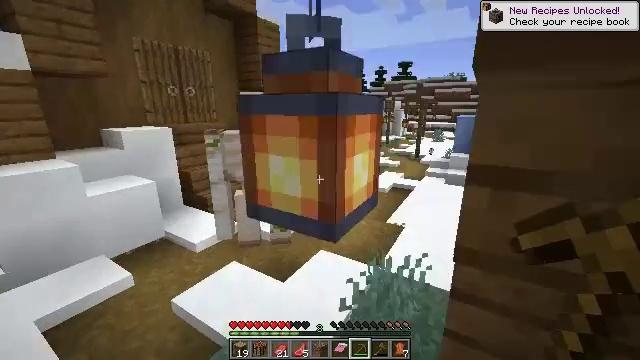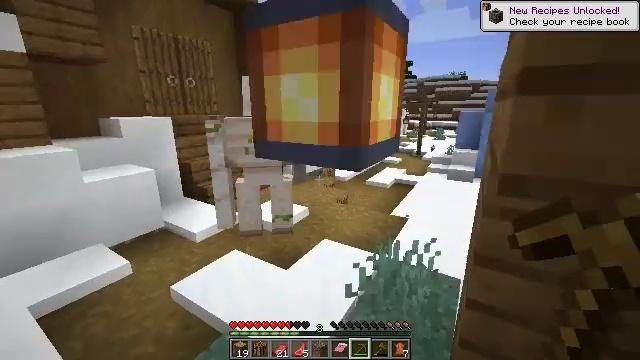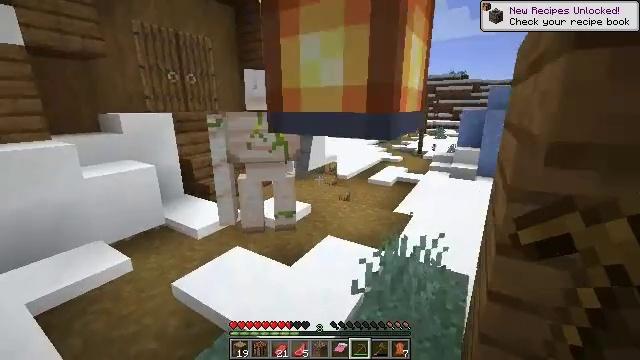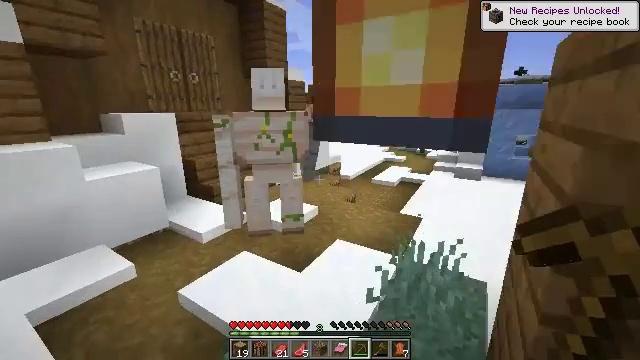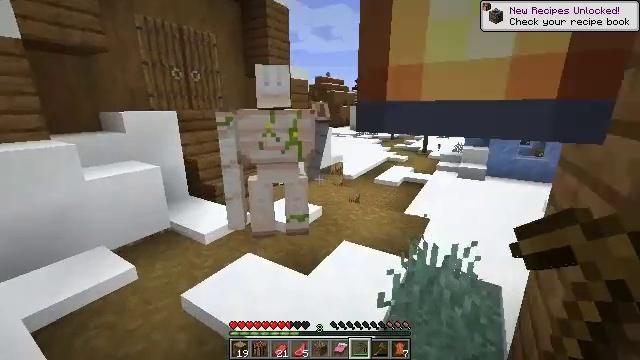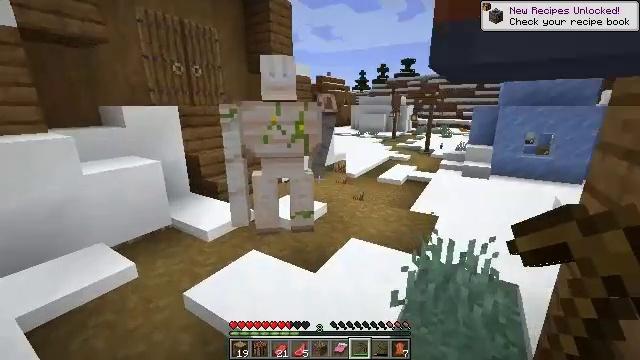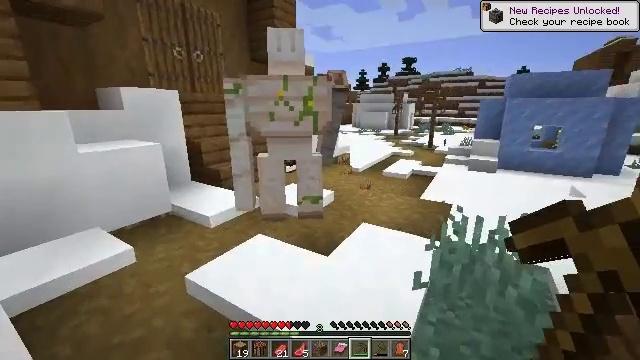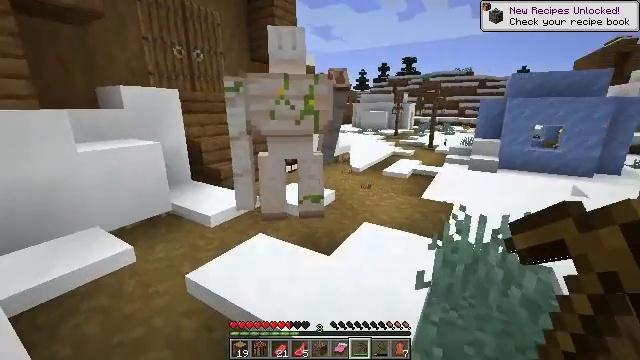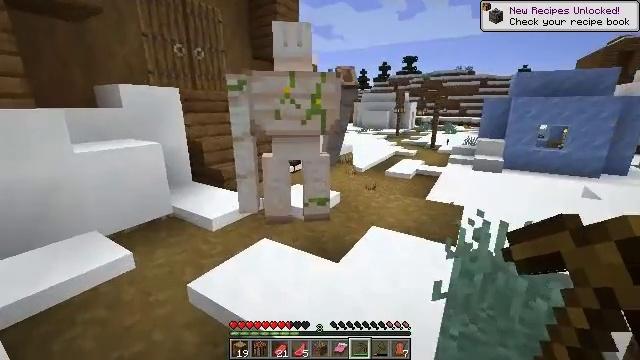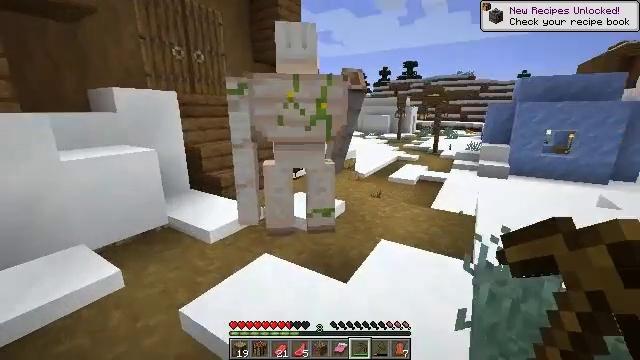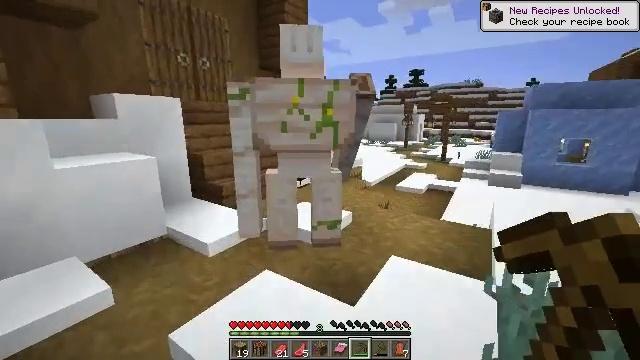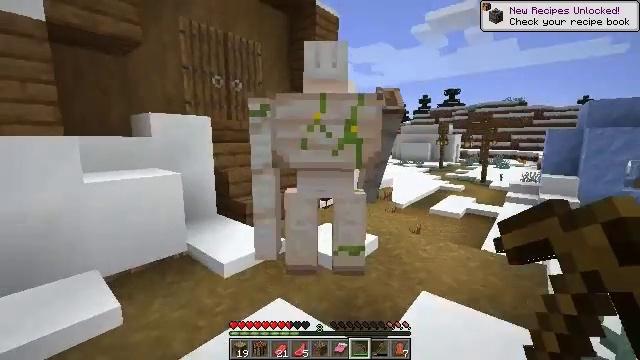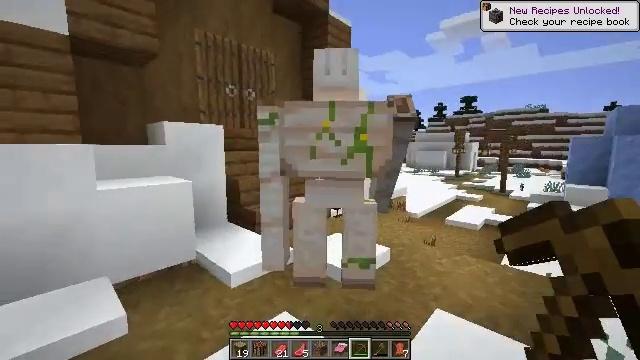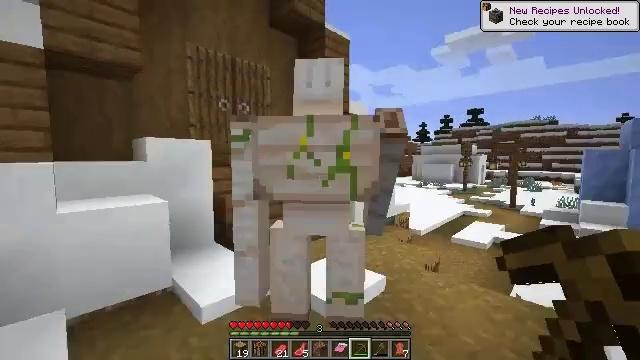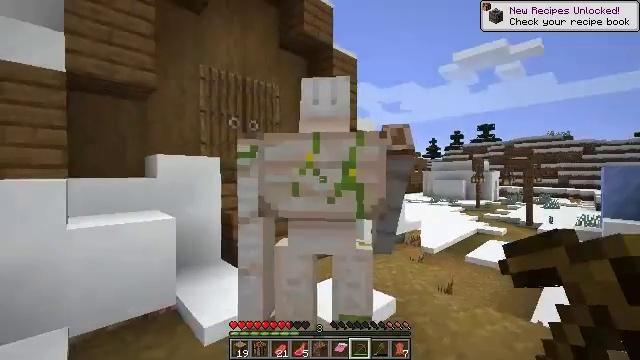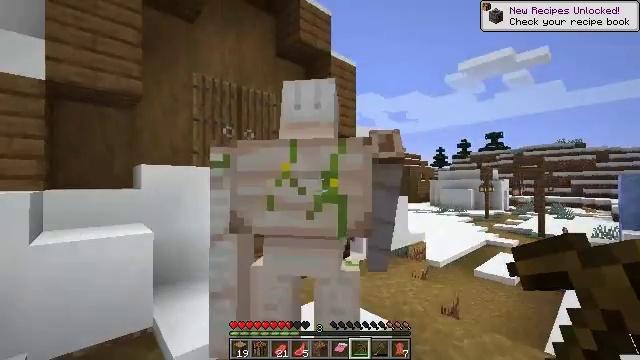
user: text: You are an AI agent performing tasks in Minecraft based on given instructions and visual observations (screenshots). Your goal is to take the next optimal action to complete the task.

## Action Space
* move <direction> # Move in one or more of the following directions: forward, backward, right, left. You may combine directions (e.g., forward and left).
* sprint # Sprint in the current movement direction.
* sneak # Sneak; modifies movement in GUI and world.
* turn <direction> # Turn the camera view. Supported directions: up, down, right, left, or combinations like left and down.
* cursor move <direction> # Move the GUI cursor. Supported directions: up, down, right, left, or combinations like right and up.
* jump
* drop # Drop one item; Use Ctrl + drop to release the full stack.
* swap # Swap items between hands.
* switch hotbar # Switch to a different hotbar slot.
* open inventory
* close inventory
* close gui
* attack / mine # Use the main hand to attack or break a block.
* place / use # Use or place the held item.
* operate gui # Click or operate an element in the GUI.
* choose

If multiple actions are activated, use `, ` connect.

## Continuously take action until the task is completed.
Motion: motion action
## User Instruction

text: Gather the lantern to use it later.
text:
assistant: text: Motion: move forward
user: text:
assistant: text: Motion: move forward and move left
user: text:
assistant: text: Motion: move forward and move left
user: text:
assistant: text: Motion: move forward and move left
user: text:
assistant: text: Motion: move forward and move left
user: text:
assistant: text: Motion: move forward and move left
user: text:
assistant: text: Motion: move forward
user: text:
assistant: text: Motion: move forward
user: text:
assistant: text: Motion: move forward
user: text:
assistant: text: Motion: move forward and move right, turn left and up
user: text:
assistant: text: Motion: move forward and move right, turn left and up
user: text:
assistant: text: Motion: move forward and move right, turn left and up
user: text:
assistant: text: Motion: move forward and move right, turn left and up
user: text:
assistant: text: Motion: move forward and move right, turn left and up
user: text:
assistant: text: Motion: move forward and move right, turn left and up
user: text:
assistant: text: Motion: move forward and move right, turn left and up
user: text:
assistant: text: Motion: move forward and move right, sprint, turn left and up
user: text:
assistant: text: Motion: move forward and move right, sprint, turn left and up
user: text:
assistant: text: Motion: move forward and move right, sprint
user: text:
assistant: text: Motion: move forward and move right, sprint, turn left
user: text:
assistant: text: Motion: move forward and move right, turn left
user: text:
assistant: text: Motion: move forward and move right, turn left
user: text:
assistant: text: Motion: move forward
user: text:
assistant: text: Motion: move forward
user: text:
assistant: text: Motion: move forward
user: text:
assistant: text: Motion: move forward
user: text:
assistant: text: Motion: move forward
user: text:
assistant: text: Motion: move forward
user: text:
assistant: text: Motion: move forward, turn left
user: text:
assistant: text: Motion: move forward, turn left